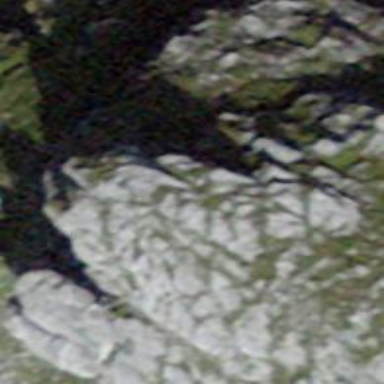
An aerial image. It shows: Peak in its natural state.